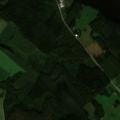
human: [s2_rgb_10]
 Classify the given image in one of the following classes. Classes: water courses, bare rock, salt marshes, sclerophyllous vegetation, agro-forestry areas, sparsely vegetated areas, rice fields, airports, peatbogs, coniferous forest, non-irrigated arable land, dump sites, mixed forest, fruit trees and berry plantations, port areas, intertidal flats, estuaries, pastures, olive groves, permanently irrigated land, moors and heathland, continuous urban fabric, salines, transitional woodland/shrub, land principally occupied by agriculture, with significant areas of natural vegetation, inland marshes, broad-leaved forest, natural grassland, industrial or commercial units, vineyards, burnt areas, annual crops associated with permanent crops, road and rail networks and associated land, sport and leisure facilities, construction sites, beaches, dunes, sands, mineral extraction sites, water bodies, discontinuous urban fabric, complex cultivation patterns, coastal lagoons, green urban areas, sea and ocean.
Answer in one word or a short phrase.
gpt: non-irrigated arable land, land principally occupied by agriculture, with significant areas of natural vegetation, coniferous forest, mixed forest, water bodies